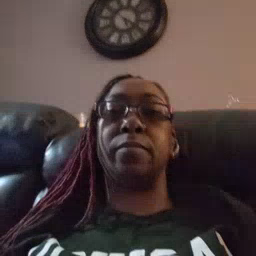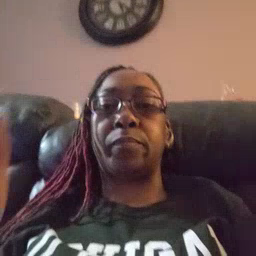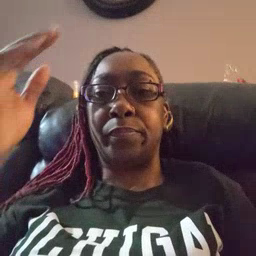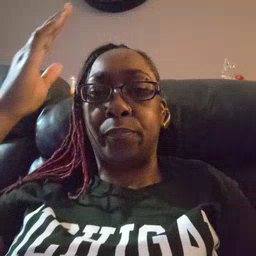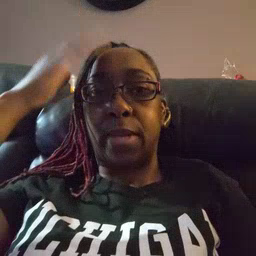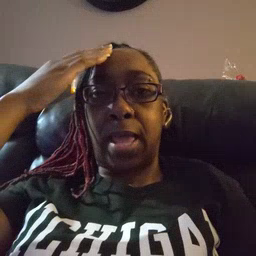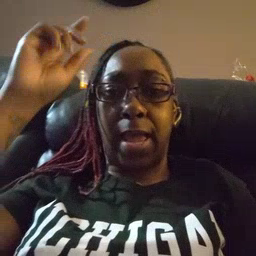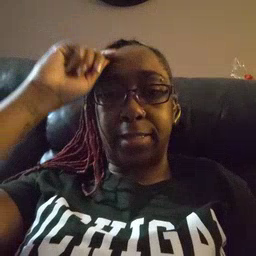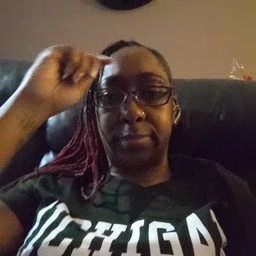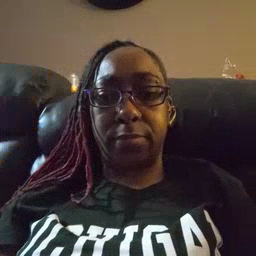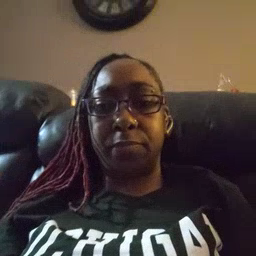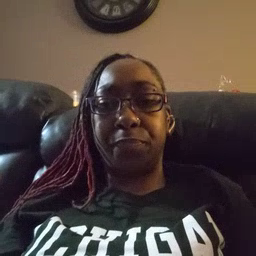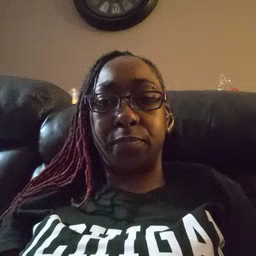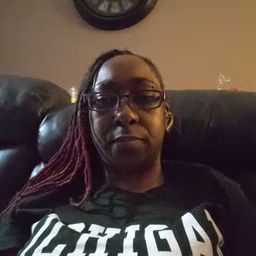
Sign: hat